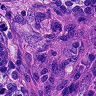
Metastatic tissue present: yes